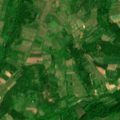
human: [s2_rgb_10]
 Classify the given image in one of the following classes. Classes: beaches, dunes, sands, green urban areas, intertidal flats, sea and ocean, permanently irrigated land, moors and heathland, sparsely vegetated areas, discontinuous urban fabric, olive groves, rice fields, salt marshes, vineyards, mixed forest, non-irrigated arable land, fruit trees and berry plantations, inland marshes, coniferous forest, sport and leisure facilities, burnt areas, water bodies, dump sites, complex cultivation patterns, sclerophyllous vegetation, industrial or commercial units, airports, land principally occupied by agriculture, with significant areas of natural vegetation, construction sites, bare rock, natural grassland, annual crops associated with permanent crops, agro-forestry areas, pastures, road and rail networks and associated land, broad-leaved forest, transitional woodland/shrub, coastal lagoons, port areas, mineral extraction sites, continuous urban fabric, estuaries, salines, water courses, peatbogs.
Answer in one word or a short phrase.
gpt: non-irrigated arable land, complex cultivation patterns, land principally occupied by agriculture, with significant areas of natural vegetation, broad-leaved forest, transitional woodland/shrub